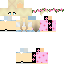
A female human skin with pale skin, wearing blonde long hair dressed in a blue tshirt and red pants, featuring a closed mouth.